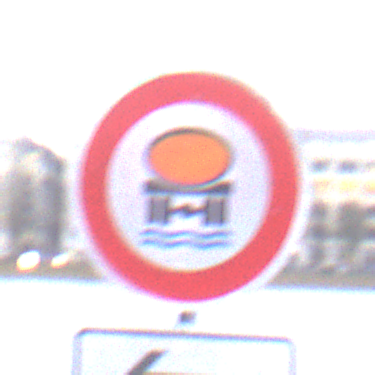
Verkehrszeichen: VerbotFahrzeugeWassergefaehrdenderLadung
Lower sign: RichtungsangabeDurchPfeile2
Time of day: MorningAfternoon
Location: Outdoor (Urban)
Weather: Overcast
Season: NotSpecified
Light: Natural